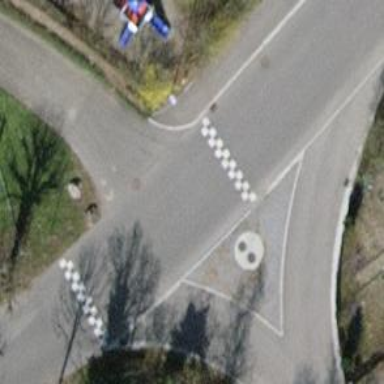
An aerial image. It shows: Traffic calming table.